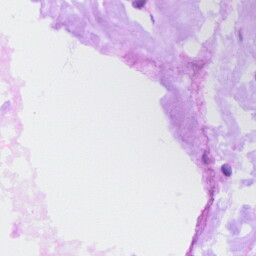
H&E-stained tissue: Ovarian